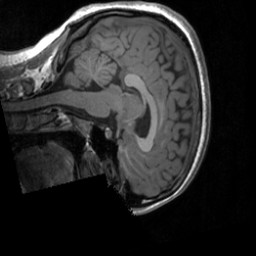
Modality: T1w
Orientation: sagittal
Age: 19
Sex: female
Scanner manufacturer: siemens
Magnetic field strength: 3 T
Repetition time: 1.9 s
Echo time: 0.00226 s